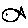
Label: fish